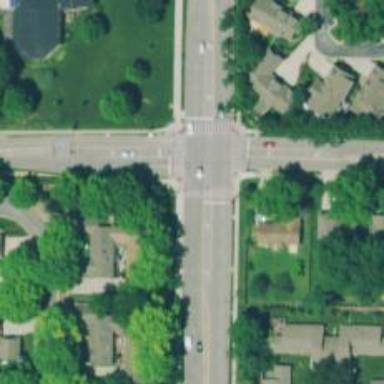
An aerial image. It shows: Solid crossing edge road marking.